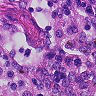
Metastatic tissue present: no